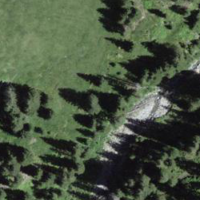
EUNIS habitat code: 43
Species observed at this site:
Tussilago farfara